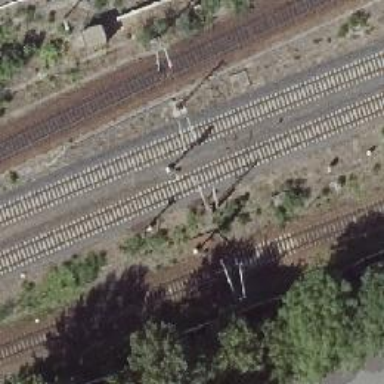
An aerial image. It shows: Railway signal.